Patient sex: M
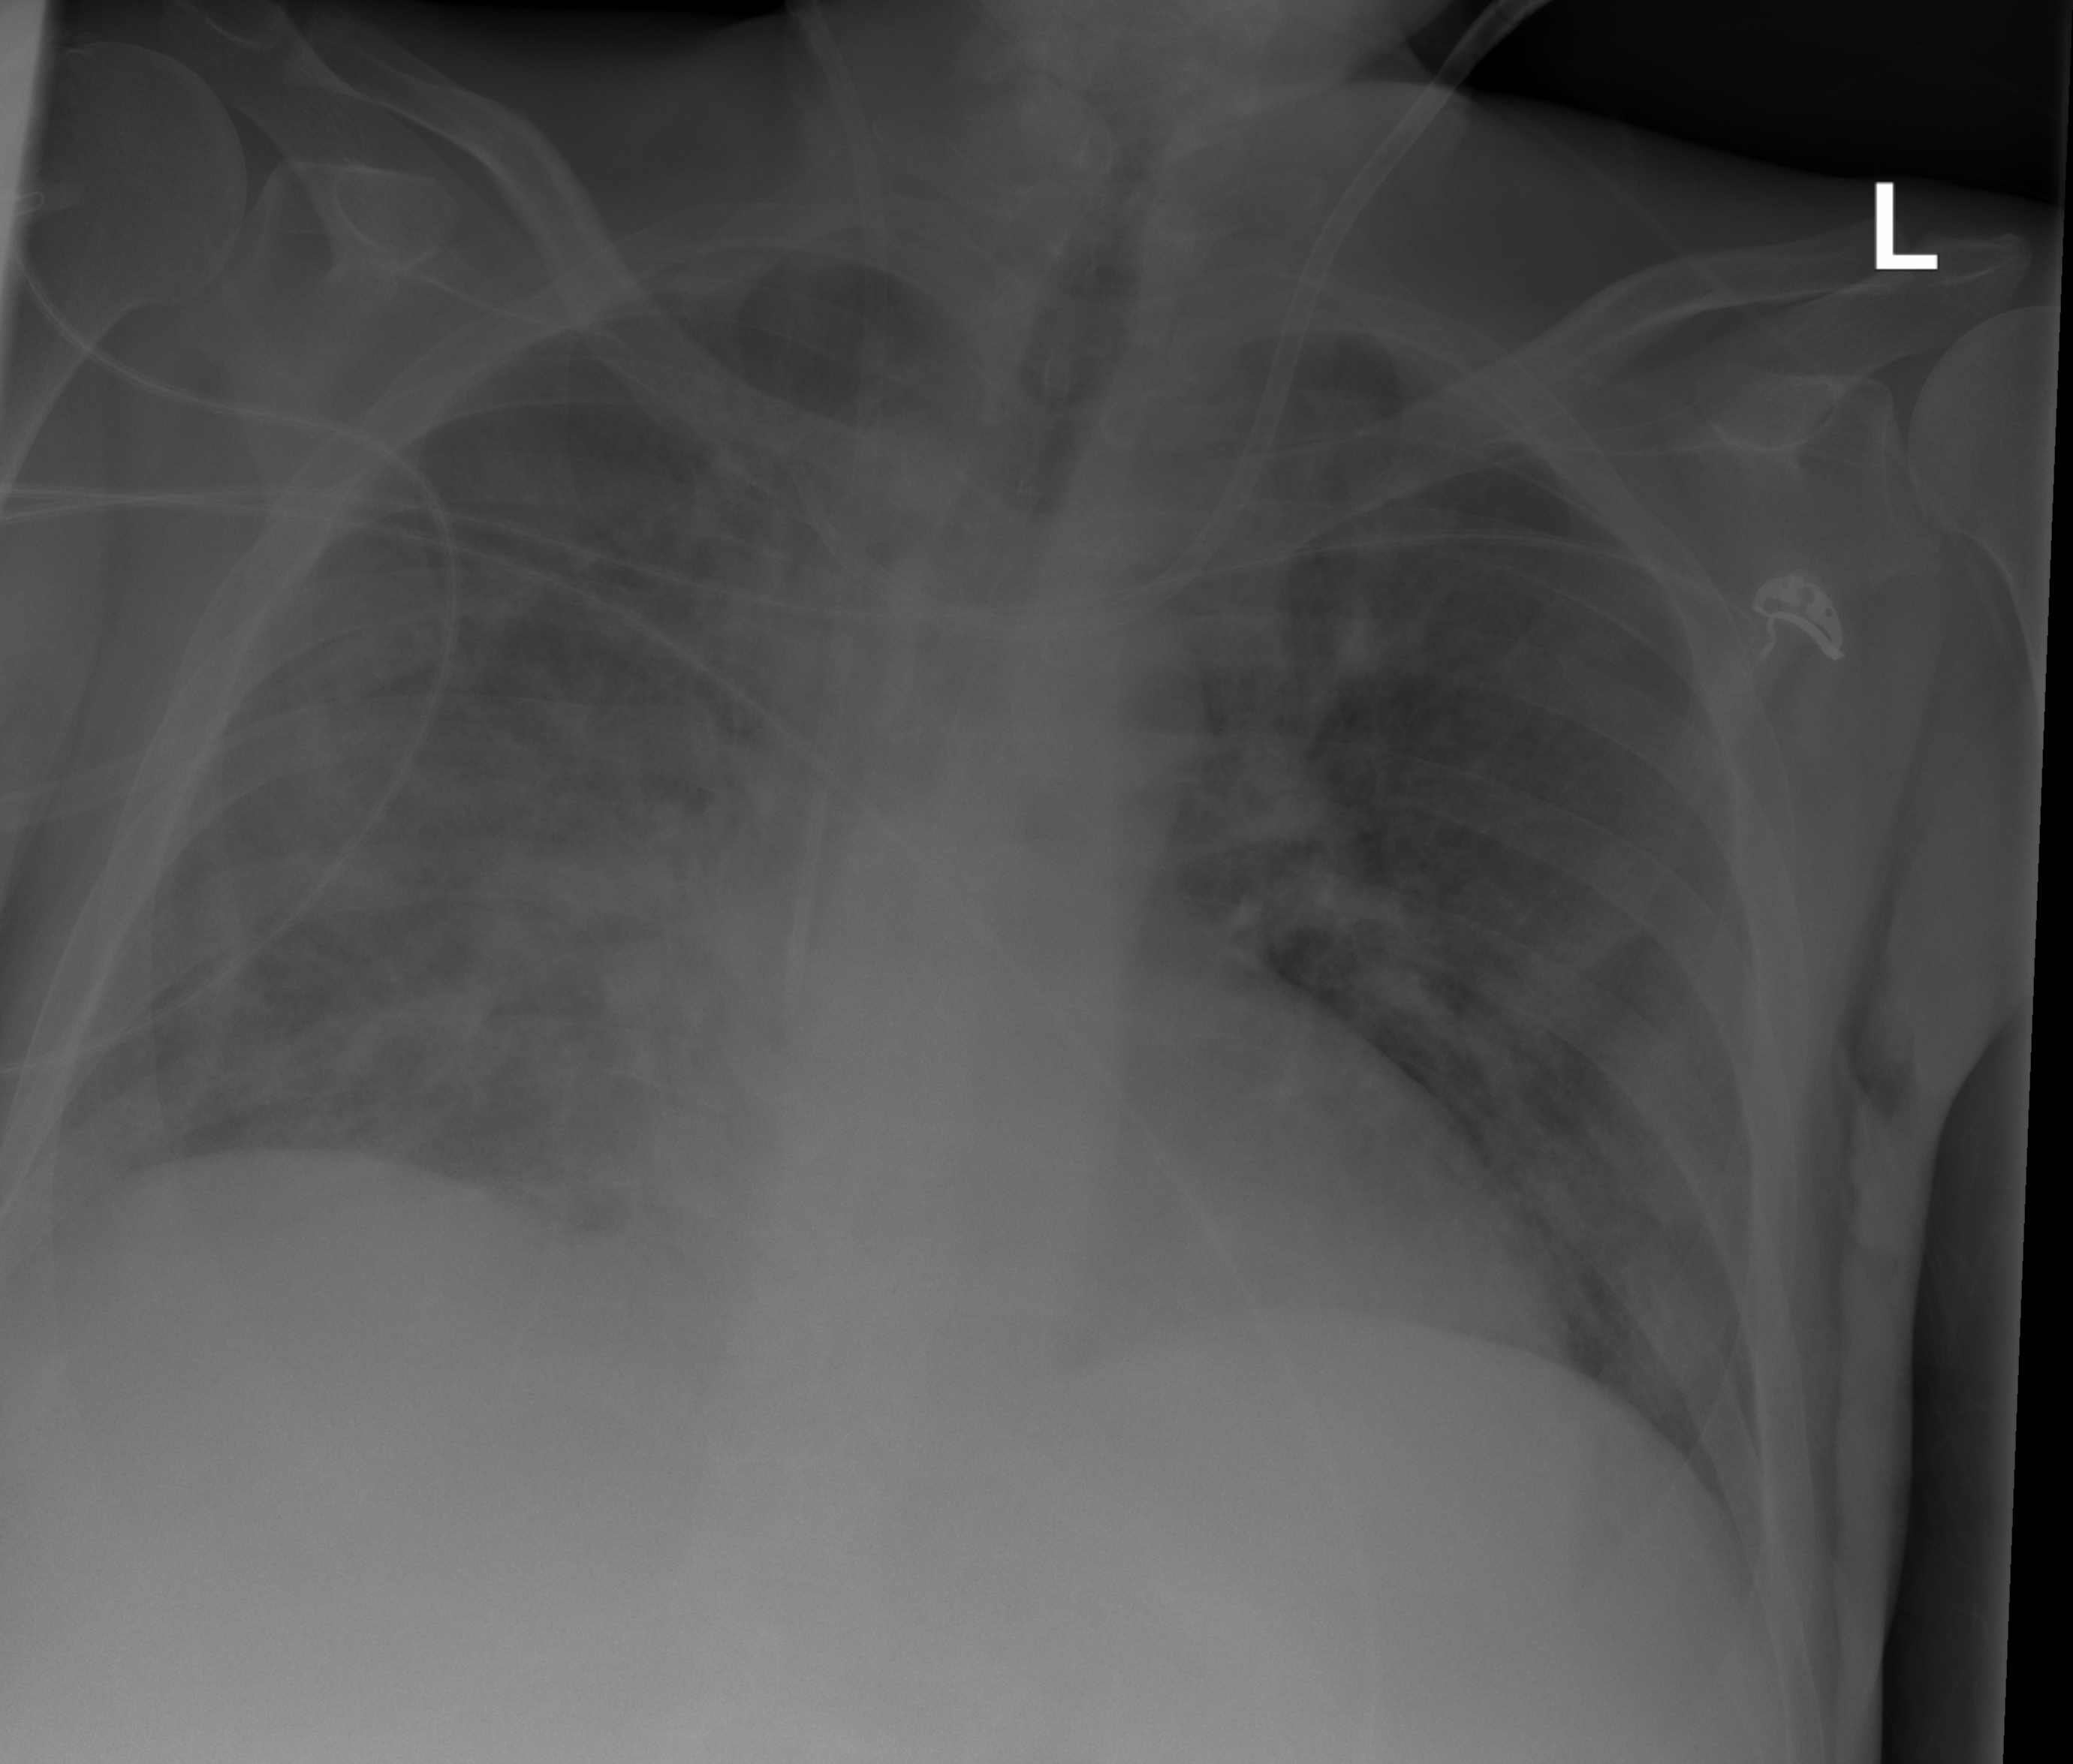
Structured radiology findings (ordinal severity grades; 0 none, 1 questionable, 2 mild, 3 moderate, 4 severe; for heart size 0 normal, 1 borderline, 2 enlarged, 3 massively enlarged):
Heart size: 2
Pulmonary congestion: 3
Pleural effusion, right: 0
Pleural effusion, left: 0
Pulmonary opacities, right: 3
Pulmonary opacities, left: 2
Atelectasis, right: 3
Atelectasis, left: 0